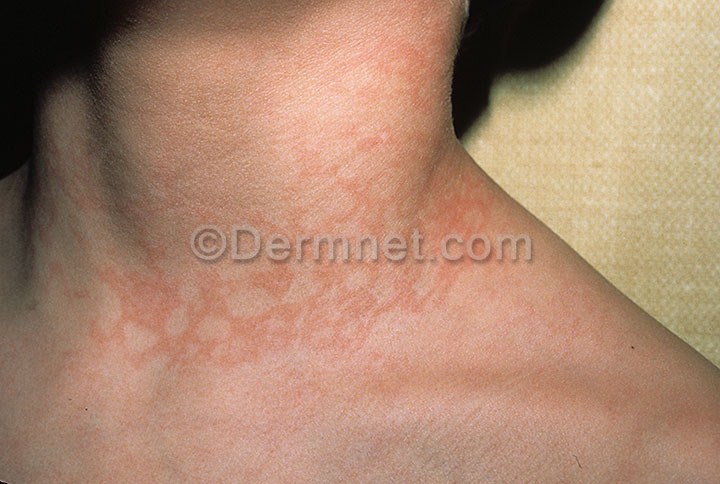
Disease: Exanthems and Drug Eruptions